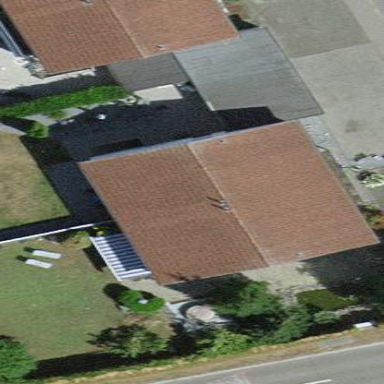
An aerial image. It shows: Detached building.